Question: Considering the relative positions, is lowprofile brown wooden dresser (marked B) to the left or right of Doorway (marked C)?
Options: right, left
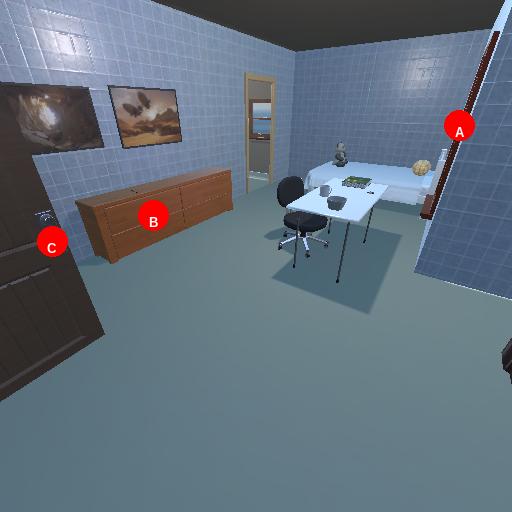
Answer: right